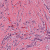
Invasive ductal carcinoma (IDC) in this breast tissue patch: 1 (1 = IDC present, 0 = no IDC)